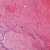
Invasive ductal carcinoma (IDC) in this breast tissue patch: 0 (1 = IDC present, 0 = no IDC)